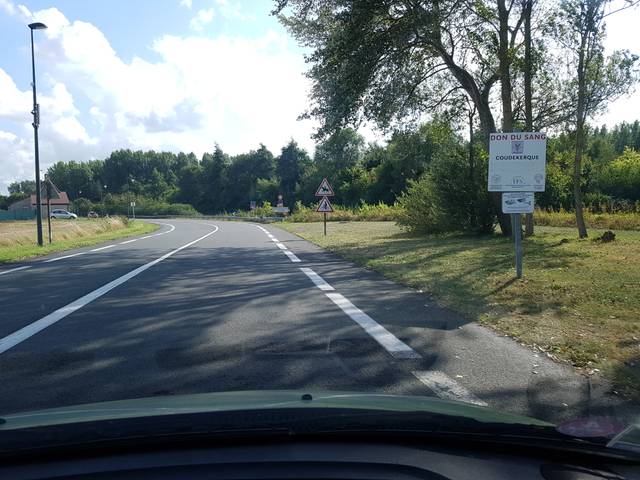
Region: France
Coordinates: 51.001, 2.409